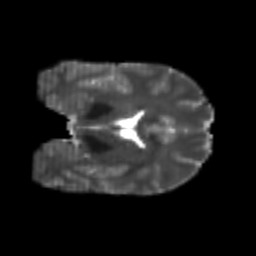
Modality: T2w
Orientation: coronal
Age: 24
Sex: male
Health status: healthy
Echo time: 0.074 s